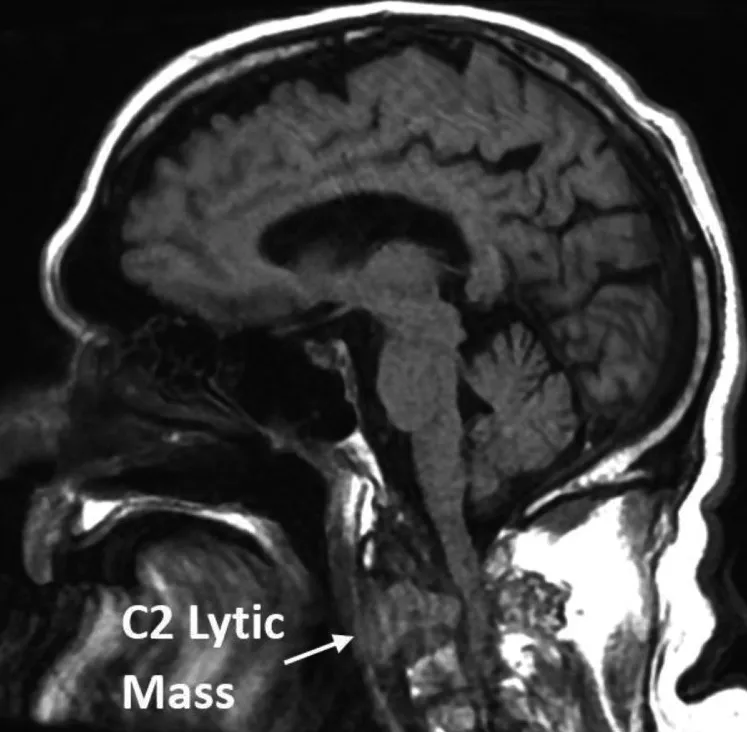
MRI of the cervical spine exhibiting the expansile marrow-displacing, enhancing process involving the C2 and odontoid process.
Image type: radiology (mri)